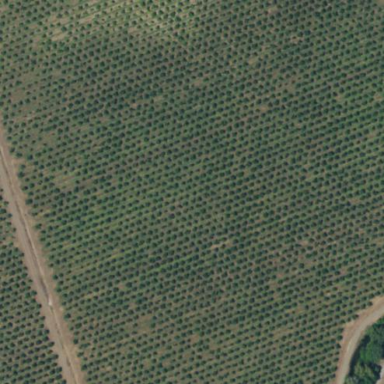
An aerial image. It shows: Orchard.